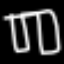
Label: pants